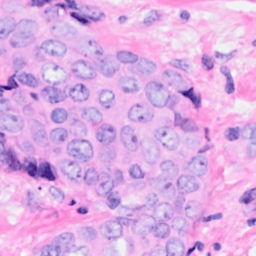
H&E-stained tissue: Breast